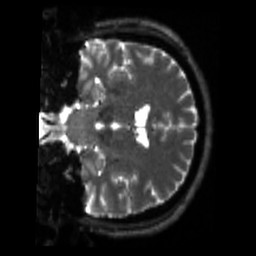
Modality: sbref
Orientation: coronal
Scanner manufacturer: siemens
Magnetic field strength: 3 T
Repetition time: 4 s
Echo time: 0.0594 s